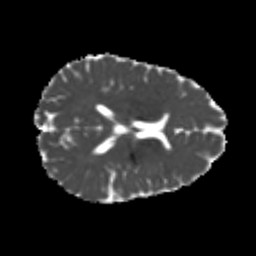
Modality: MD
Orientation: axial
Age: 21
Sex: female
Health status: healthy
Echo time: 0.074 s